Interaction volume radius: 10 \u00c5
Interaction volume height: 20 \u00c5
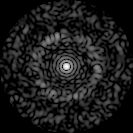
Disorder parameter: 0.834